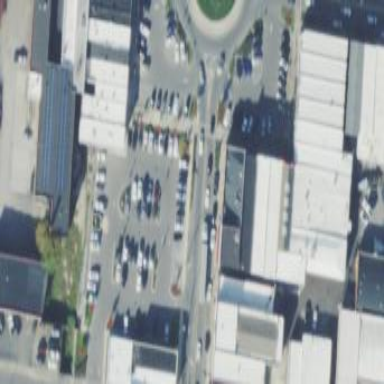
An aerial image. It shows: Commercial building.